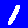
Digit: 1